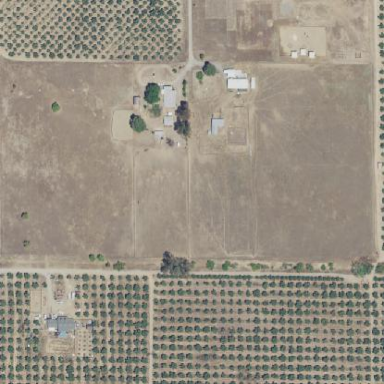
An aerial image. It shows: Orchard.